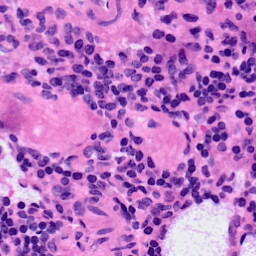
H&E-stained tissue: LymphNode